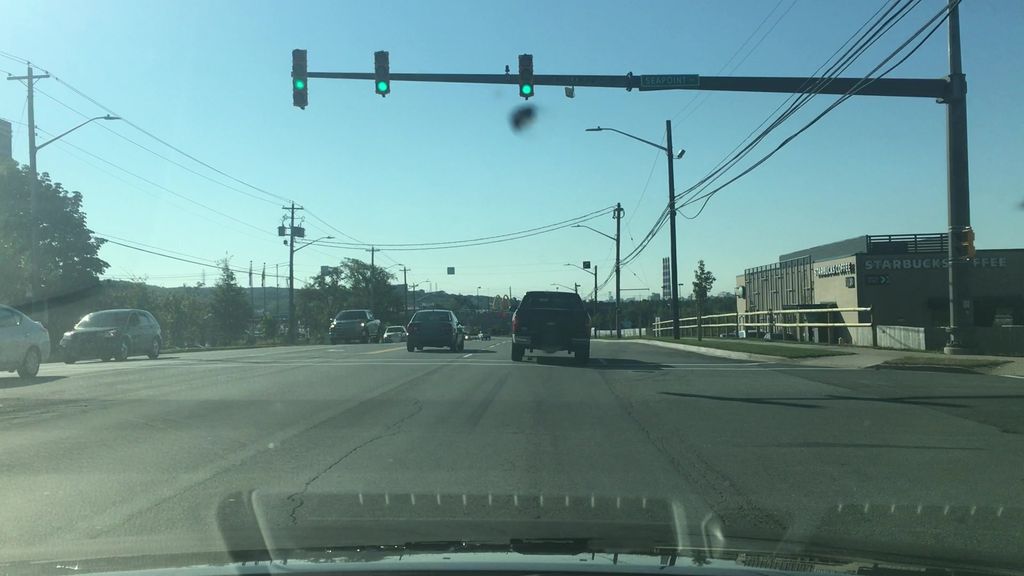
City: halifax